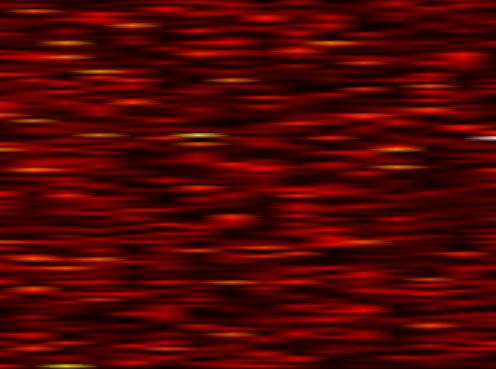
Label: WOLA